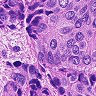
Metastatic tissue present: yes